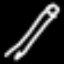
Label: pencil